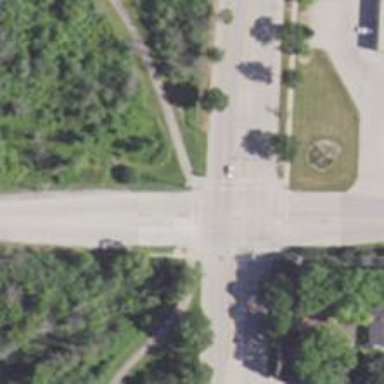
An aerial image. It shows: Asphalt path with crossing.